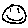
Label: smiley face